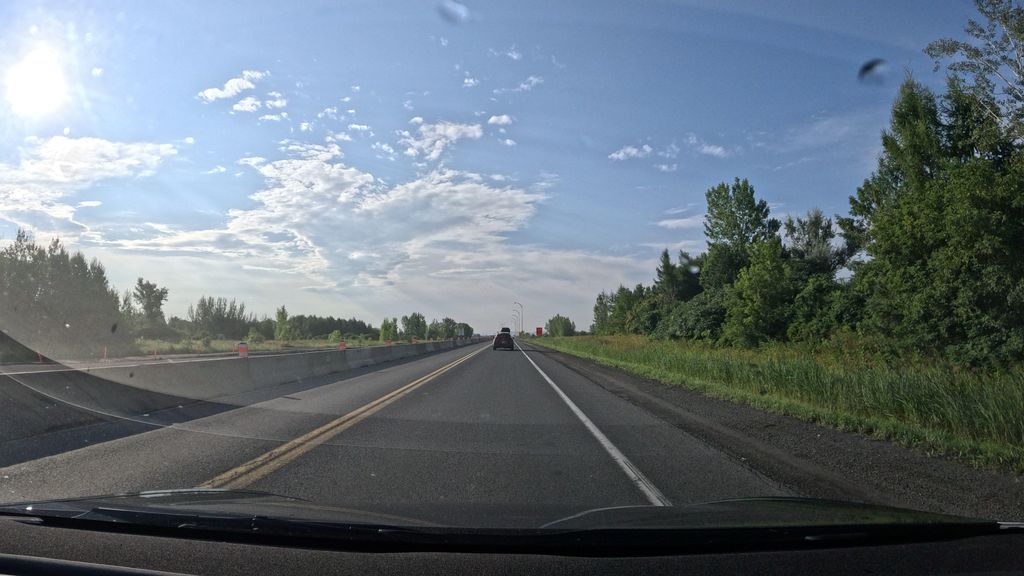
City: montreal